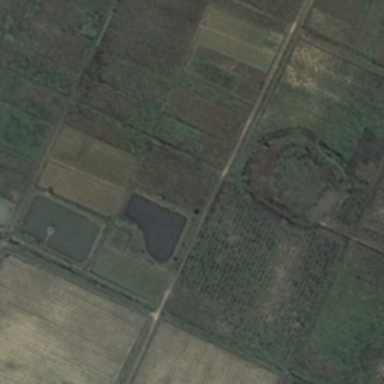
Two ponds are in many pieces of green farmlands .